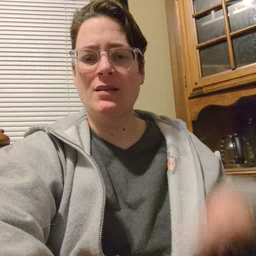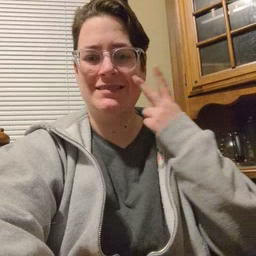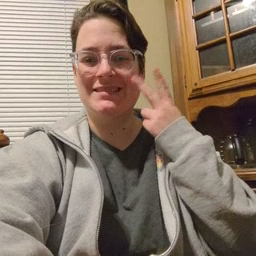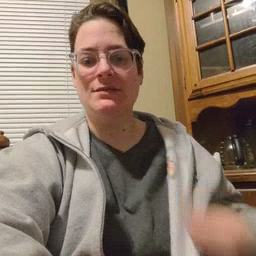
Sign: see